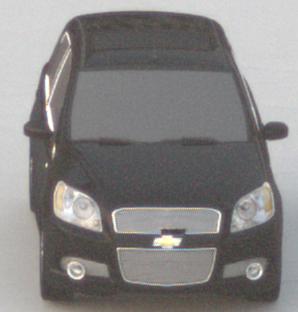
Make: Chevrolet
Model: Aveo 1.2
Detailed model: Aveo
Model produced from: 2008/06
Model produced until: 2011/01
Doors: 3
Color: black
Road condition: dry road
Daytime: dawn
Contrast: low contrast